高一 · 立体几何学
已知在直三棱柱 $A B C-A_{1} B_{1} C_{1}$ 中, $\angle B A C=120^{\circ}, A B=A C=A A_{1}=2$, 若棱 $A A_{1}$ 在正视图的投影面 $\alpha$ 内, 且 $A B$ 与投影面 $\alpha$ 所成角为 $\theta\left(30^{\circ} \leq \theta \leq 60^{\circ}\right)$. 设正视图的面积为 $m$, 侧视图的面积为 $n$, 当 $\theta$ 变化时, $m n$ 的最大值是

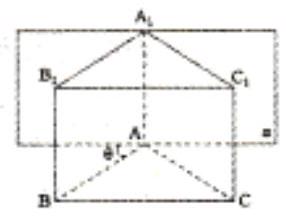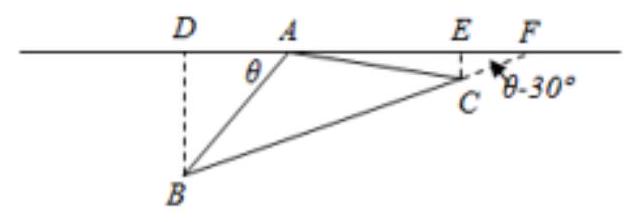
答案: \sqrt{3}$
解析: 【分析】

利用 $A B$ 与投影面 $\alpha$ 所成角为 $\theta, \angle B A C=120^{\circ}, A B=A C=2, A A_{1}=2, \angle B A D=\theta$, 将正视图的面积 $m$ 和侧视图的面积 $n$ 用 $\theta$ 的三角函数表示, 利用辅助角公式结 $30^{\circ} \leq \theta \leq 60^{\circ}$, 可求解 $m n$ 的最大值.

【详解】

$A B$ 与投影面 $\alpha$ 所成角为 $\theta$ 时, 平面 $A B C$ 如图所示,

$\therefore B C=2 \sqrt{3}, \angle C A E=60^{\circ}-\theta$,

$\therefore B D=A B \sin \theta, D A=A B \cos \theta, A E=A C \cos \left(60^{\circ}-\theta\right)$,

$E D=D A+A E=2 \cos \left(60^{\circ}-\theta\right)+2 \cos \theta$,

故正视图的面积为 $m=E D \times A A_{1}=4\left[\cos \left(60^{\circ}-\theta\right)+\cos \theta\right]$

侧视图的面积为 $n=B D \times A A_{1}=4 \sin \theta$,

$\therefore m n=16 \sin \theta\left[\cos \left(60^{\circ}-\theta\right)+\cos \theta\right]$

$=16 \sin \theta\left[\cos 60^{\circ} \cos \theta+\sin \theta \sin 60^{\circ}+\cos \theta\right]$

$=12 \sin 2 \theta+8 \sqrt{3} \sin ^{2} \theta$

$=8 \sqrt{3} \sin \left(2 \theta-30^{\circ}\right)+4 \sqrt{3}$

$\because 30^{\circ} \leq \theta \leq 60^{\circ}, \quad \therefore 30^{\circ} \leq 2 \theta-30^{\circ} \leq 90^{\circ}$,
故 $m n$ 的最大值 $12 \sqrt{3}$, 故答案为 $12 \sqrt{3}$.

【点睛】

本题考查了三视图的投影的认识和理解, 以及二倍角公式与利用辅助角公式求最值, 属于中档题. 求与三角函数有关的最值常用方法有以下几种: (1)化成 $y=a \sin ^{2} x+b \sin x+c$ 的形式利用配方法求最值; (2)形如 $y=\frac{a \sin x+b}{c \sin x+d}$ 的可化为 $\sin x=\phi(y)$ 的形式利用三角函数有界性求最值;

(3) $y=a \sin x+b \cos x$ 型, 可化为 $y=\sqrt{a^{2}+b^{2}} \sin (x+\phi)$ 求最值 .